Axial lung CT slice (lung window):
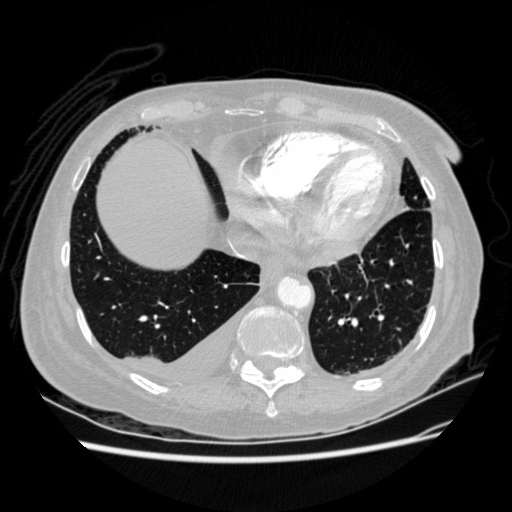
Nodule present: no